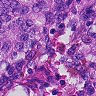
Metastatic tissue present: yes